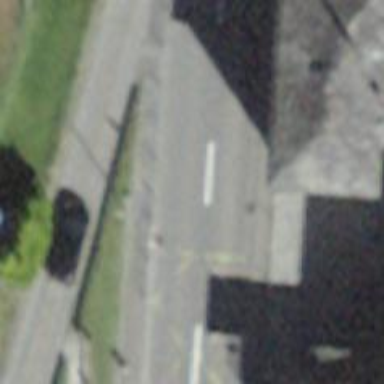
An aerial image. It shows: Bus stop with platform for public transport.